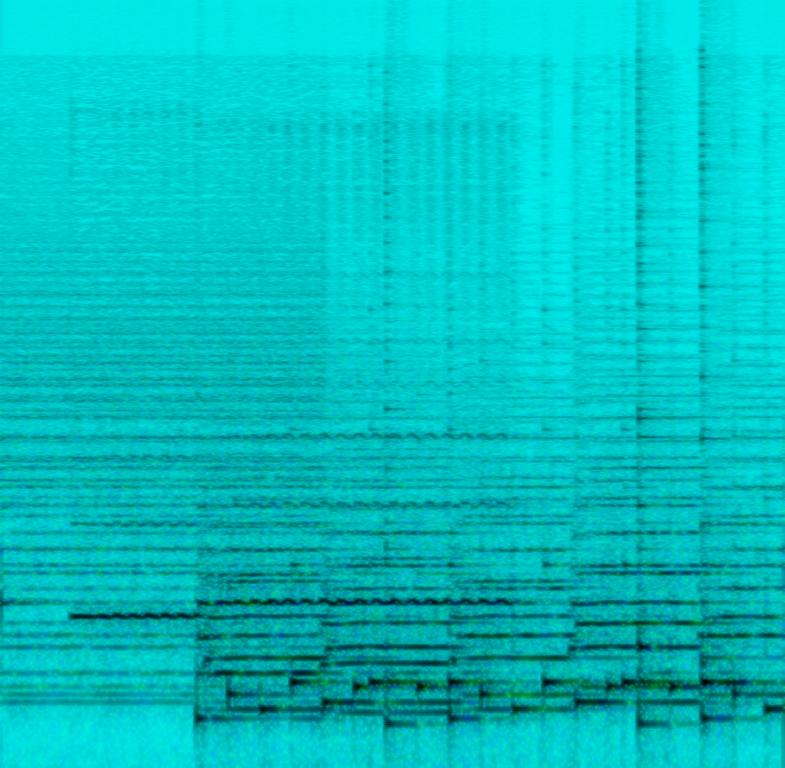
This is a medieval sounding music piece. There is a virtual harp playing the main melody while strings are holding the root notes of the tune. The use of these sounds induces a story-telling atmosphere similar to a bard's song. This piece would suit well with historical/adventure movies or video games. It could also be used in the background at a theater play.